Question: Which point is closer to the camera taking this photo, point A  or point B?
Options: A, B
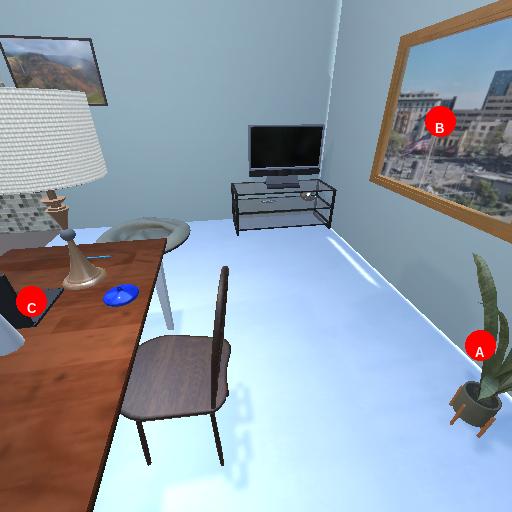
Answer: A